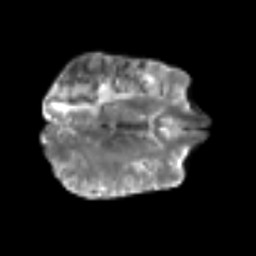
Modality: T2w
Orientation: axial
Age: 60
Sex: male
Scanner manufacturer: siemens
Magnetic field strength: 3 T
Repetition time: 6.1 s
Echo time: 0.101 s